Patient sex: M
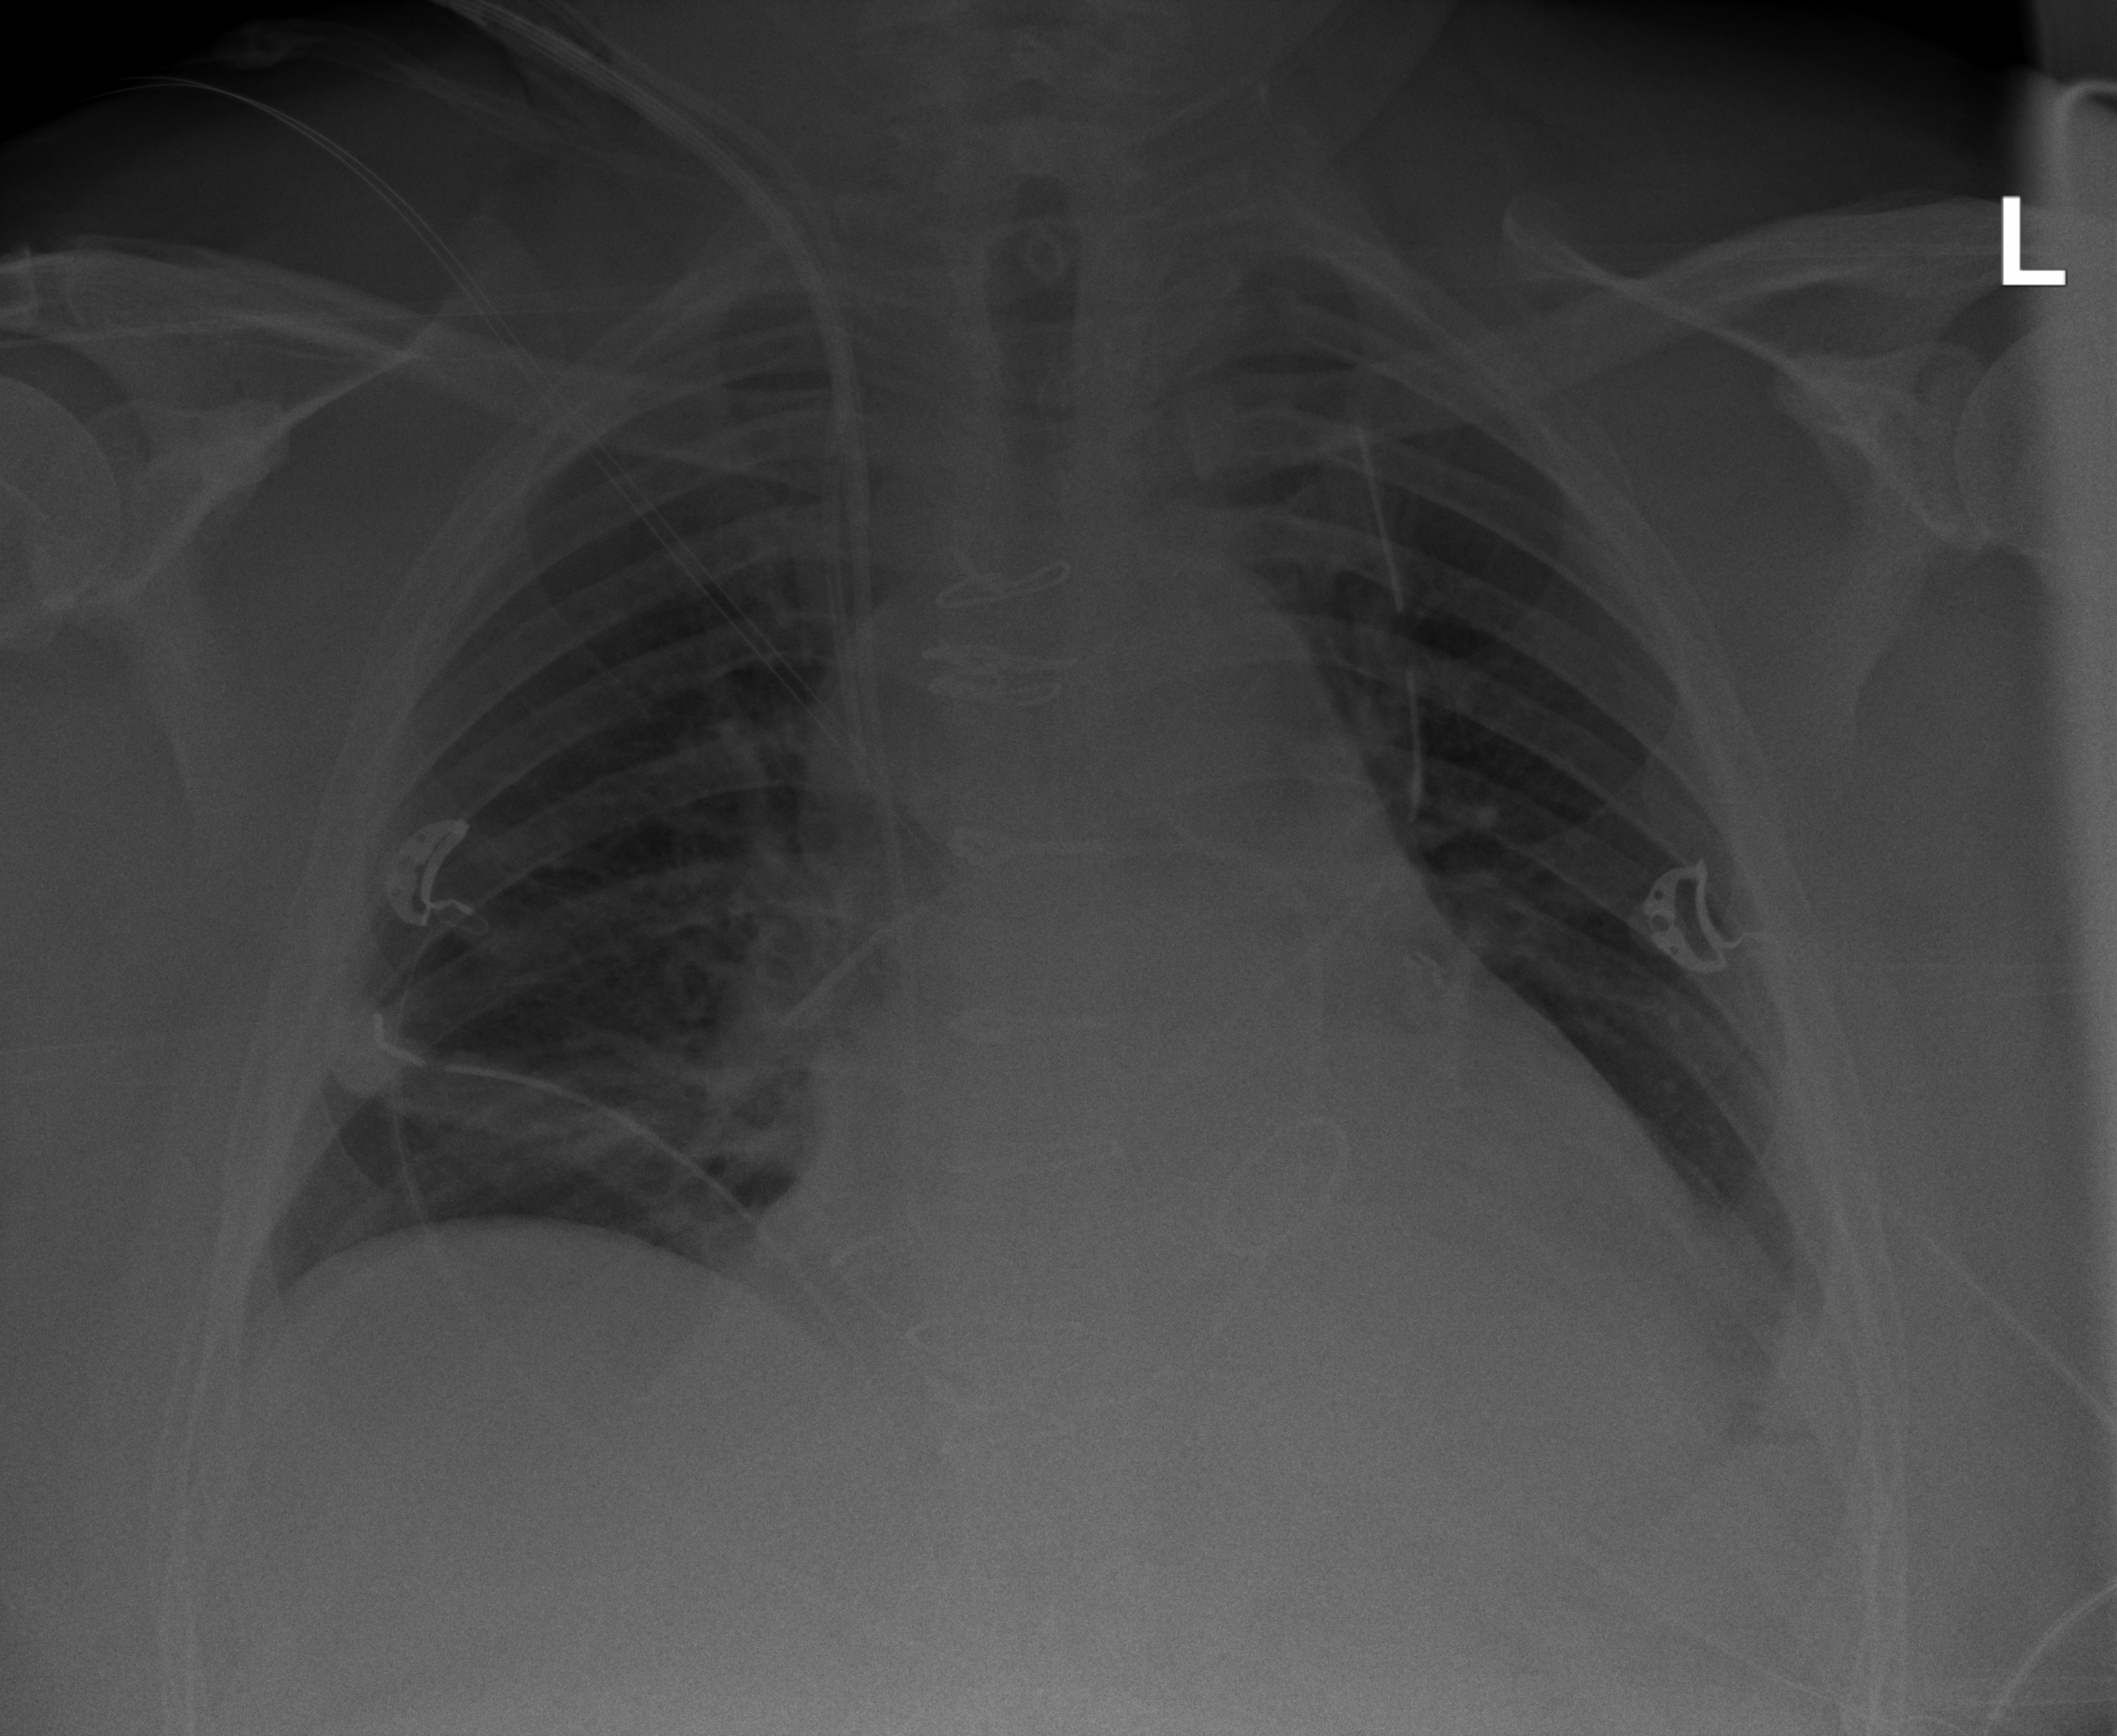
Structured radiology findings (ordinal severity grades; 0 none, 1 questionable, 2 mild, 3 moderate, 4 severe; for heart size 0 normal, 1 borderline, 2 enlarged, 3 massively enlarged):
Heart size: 2
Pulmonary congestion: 2
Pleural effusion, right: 0
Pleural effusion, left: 2
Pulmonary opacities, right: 1
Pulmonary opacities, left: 1
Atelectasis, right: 2
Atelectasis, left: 2